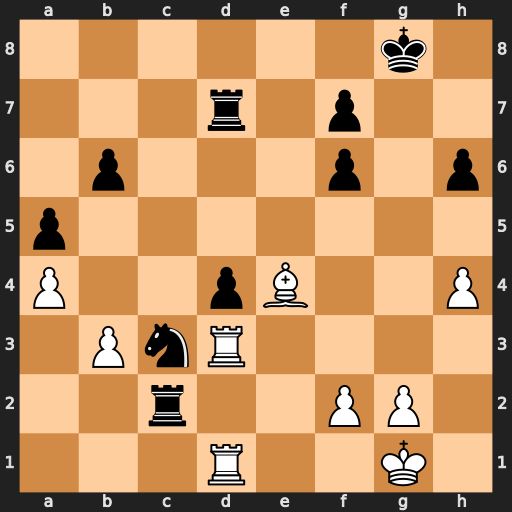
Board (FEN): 6k1/3r1p2/1p3p1p/p7/P2pB2P/1PnR4/2r2PP1/3R2K1
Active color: w
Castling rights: -
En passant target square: -
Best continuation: Rg3+ Kf8 Bxc2 Nxd1 Bxd1